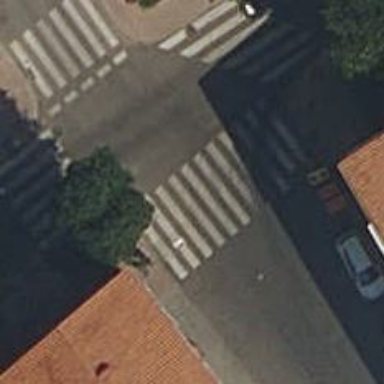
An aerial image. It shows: Uncontrolled road crossing.